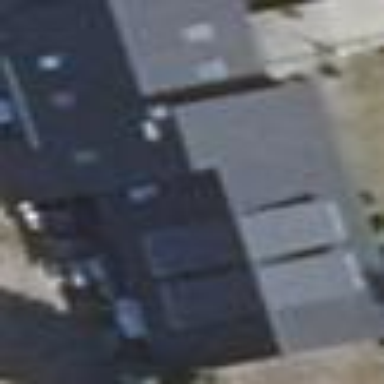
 situated along orientation. The building itself is grey in color."